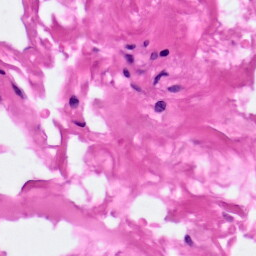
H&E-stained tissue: Pancreatic